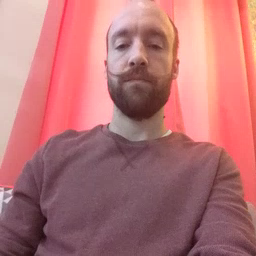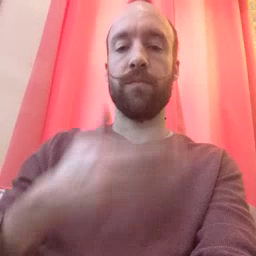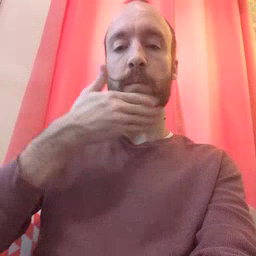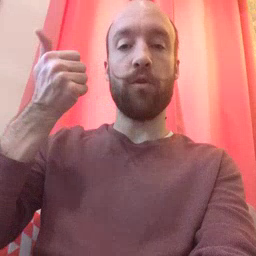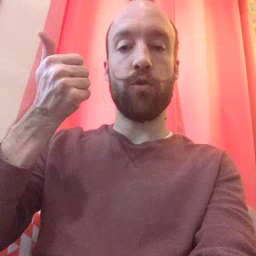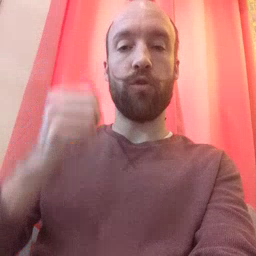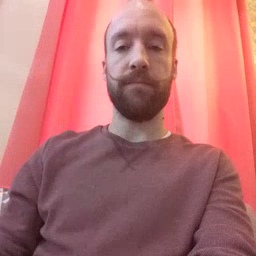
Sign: better